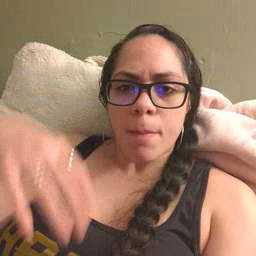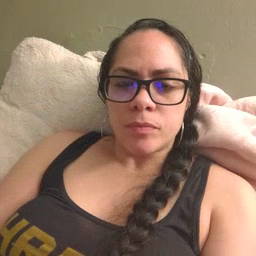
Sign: drop